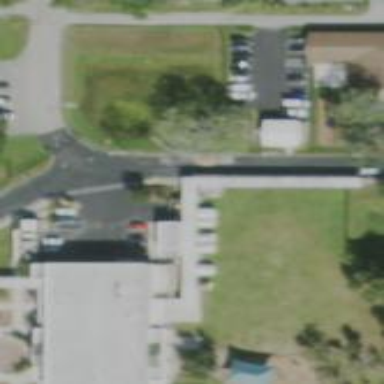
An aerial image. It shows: View of roof of building.